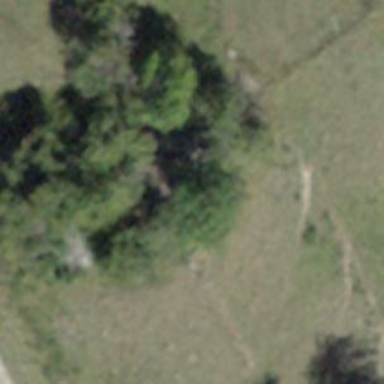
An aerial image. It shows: Forest area.